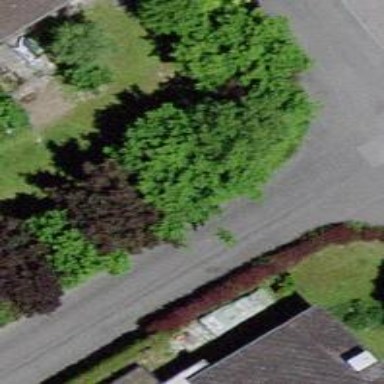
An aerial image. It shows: Asphalt road in residential area.